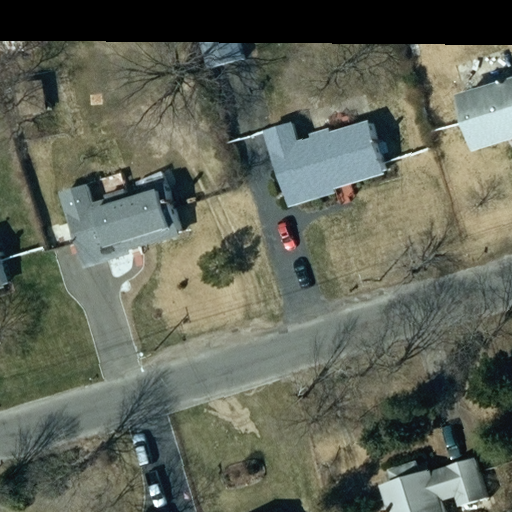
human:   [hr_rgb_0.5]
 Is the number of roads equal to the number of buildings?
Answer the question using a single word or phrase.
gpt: no

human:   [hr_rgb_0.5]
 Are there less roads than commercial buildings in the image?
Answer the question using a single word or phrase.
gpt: no

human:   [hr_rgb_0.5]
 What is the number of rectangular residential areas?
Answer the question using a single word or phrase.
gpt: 1

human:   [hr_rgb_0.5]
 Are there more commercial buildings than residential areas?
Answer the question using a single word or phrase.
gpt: no

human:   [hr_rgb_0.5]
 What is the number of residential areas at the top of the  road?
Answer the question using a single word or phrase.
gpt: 0

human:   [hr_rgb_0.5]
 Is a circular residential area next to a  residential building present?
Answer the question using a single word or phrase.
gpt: no

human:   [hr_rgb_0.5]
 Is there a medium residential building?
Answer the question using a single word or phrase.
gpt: yes

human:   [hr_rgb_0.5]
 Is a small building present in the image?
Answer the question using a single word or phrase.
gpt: yes

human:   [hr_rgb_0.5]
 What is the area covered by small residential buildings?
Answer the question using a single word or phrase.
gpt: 189m2

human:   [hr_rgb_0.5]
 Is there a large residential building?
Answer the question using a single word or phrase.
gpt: no

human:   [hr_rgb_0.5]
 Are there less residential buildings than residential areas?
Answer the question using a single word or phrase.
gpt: no

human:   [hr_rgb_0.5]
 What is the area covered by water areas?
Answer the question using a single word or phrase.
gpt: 0m2

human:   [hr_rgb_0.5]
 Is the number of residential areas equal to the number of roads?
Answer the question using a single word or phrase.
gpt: yes

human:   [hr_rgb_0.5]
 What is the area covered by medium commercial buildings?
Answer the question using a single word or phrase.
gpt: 0m2

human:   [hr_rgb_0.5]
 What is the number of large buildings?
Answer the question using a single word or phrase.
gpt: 0

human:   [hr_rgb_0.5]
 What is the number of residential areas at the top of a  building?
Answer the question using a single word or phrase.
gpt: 0

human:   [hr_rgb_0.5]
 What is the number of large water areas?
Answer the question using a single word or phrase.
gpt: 0

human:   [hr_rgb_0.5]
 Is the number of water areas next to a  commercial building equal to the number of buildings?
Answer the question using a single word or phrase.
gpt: no

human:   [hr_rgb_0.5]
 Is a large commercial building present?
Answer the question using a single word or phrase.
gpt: no

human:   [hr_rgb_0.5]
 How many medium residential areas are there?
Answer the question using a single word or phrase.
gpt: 0

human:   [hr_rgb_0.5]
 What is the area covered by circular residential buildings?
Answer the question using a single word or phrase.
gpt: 0m2

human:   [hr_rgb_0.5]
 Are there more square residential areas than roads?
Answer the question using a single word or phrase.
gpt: no

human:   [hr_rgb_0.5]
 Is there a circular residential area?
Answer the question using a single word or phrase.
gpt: no

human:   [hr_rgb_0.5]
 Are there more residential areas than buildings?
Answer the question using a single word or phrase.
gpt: no

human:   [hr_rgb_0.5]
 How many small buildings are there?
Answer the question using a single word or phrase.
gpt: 3

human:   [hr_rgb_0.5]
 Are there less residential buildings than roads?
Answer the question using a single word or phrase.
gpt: no

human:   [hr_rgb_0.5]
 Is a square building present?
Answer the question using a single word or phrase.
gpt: no

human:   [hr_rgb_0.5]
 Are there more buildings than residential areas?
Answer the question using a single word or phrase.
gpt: yes

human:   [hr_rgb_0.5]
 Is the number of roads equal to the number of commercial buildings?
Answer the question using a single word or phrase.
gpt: no

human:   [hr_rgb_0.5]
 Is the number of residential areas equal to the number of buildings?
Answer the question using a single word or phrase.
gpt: no

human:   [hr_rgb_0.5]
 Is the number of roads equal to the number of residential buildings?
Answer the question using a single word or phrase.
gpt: no

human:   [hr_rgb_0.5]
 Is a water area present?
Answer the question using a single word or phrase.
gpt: no

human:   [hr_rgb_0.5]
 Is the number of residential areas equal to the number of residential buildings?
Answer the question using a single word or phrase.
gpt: no

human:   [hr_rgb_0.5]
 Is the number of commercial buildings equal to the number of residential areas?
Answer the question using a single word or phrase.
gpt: no

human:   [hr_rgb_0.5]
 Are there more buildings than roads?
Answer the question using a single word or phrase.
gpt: yes

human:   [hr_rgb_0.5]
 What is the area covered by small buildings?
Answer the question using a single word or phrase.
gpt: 189m2